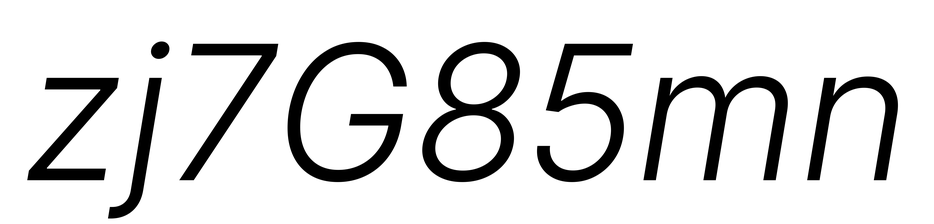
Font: Inter-Italic_Light_Italic